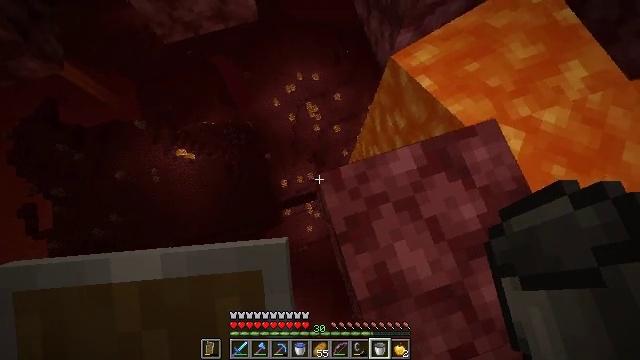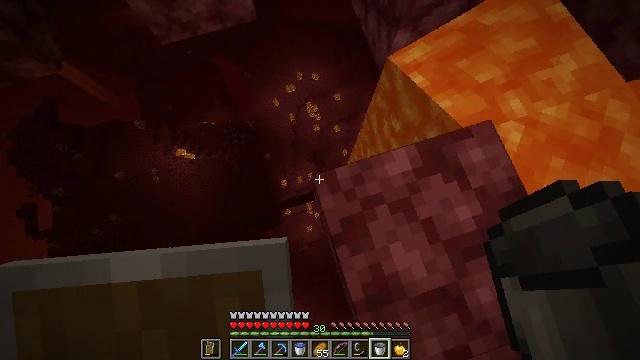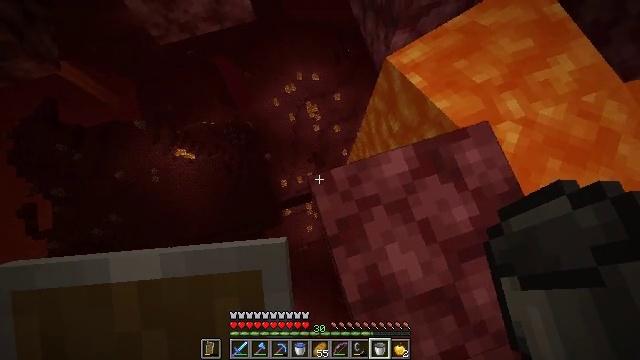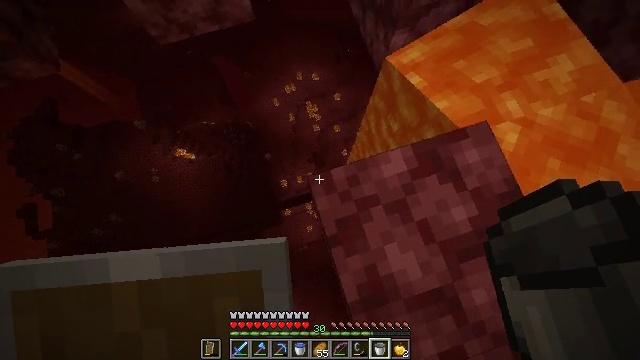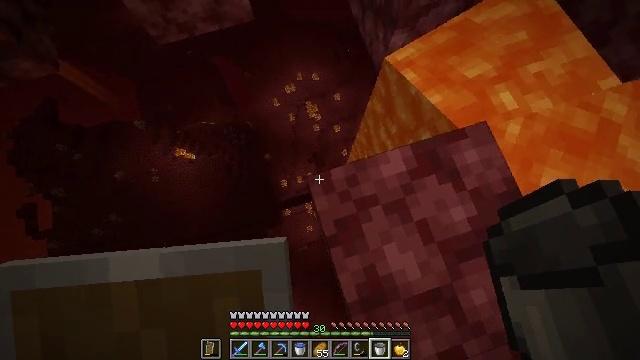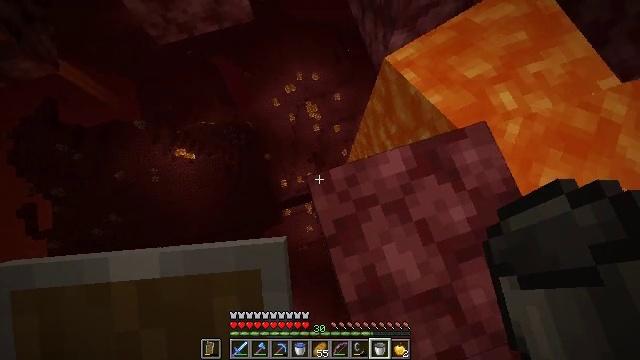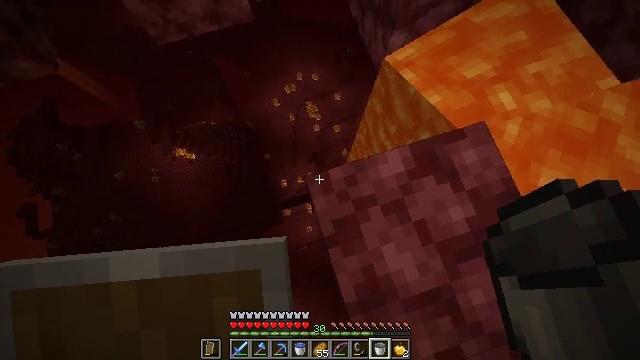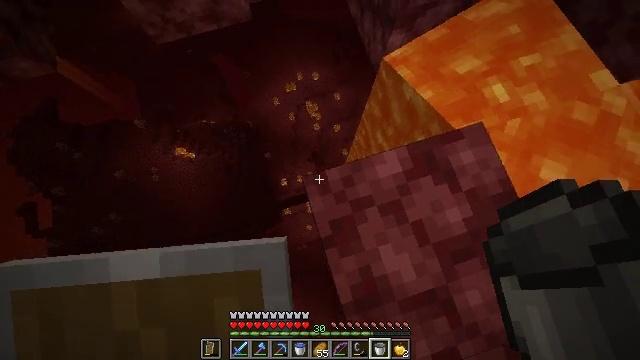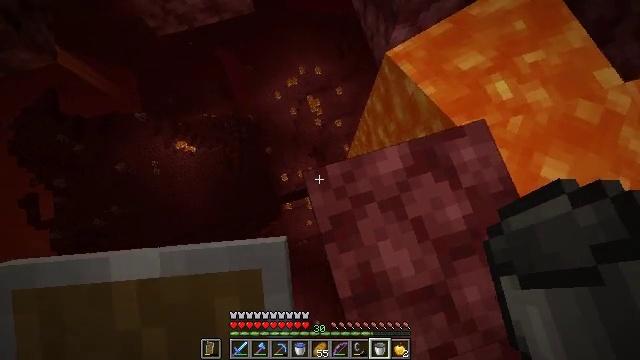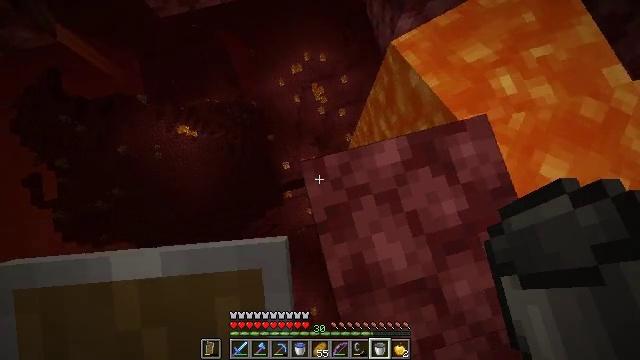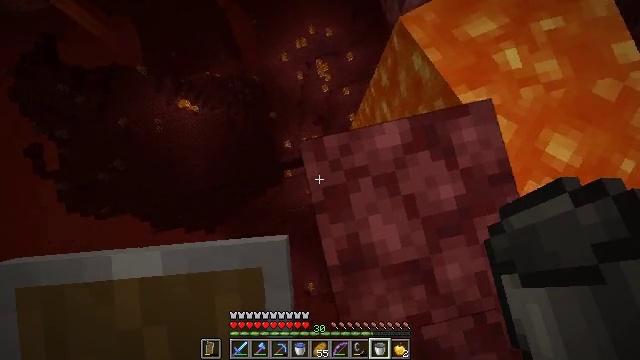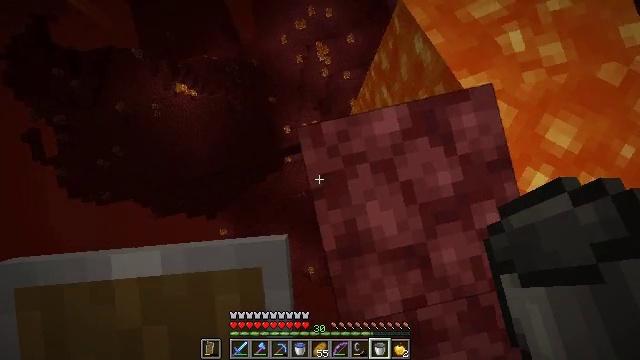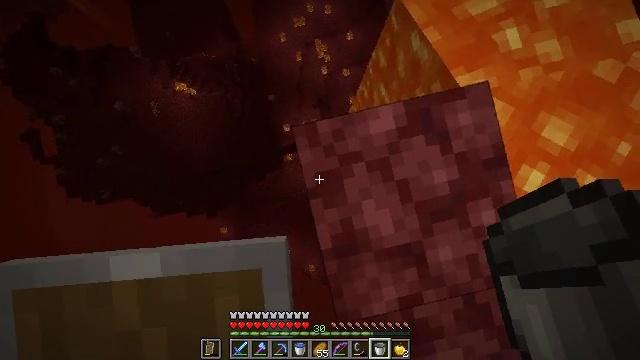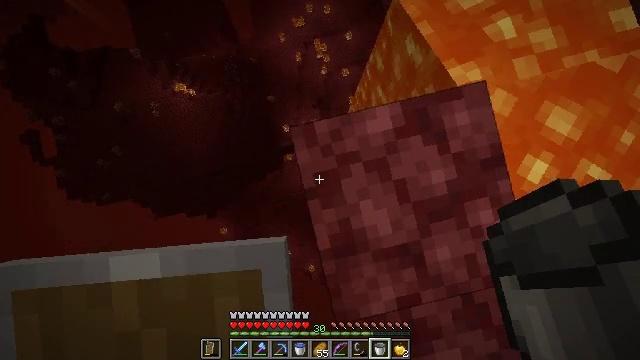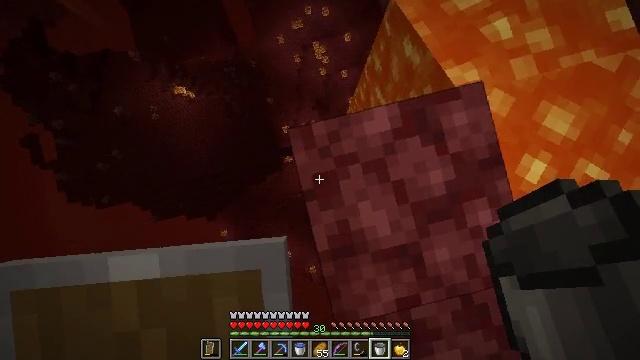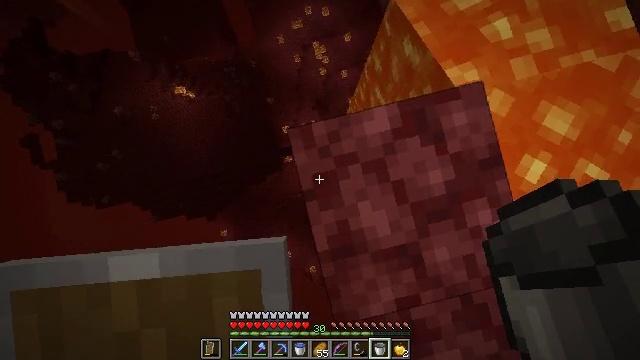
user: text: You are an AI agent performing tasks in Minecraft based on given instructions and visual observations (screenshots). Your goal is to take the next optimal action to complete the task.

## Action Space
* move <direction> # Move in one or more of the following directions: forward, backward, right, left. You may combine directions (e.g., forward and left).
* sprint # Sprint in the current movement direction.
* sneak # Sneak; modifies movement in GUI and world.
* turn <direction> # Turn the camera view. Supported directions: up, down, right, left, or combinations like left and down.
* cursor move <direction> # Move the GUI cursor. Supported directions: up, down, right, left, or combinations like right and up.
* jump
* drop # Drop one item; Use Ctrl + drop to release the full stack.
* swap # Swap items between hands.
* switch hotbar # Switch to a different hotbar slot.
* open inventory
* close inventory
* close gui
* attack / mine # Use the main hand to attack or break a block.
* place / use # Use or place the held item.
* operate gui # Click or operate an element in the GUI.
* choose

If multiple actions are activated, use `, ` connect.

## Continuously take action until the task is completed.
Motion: motion action
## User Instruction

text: Gather netherrack as a building material.
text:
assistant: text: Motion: move forward, sneak
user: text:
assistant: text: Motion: sneak
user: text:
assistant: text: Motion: sneak
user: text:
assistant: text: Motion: sneak
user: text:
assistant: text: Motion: sneak
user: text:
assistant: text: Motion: move forward, sneak
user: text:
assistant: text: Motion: move forward, sneak
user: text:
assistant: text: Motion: move forward, sneak, turn down
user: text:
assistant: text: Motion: move forward, sneak, turn left and down
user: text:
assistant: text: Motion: move forward, sneak, turn left and down
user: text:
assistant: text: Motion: move forward, sneak, turn down
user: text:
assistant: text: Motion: move forward, sneak
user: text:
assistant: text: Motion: sneak
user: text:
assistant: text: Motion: sneak
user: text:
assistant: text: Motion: sneak
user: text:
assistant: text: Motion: sneak
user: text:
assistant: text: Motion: sneak
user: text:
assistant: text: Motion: move back, sneak
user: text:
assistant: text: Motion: move back, sneak
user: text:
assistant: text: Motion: move back, sneak
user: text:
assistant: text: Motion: move back, sneak
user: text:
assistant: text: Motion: move back, sneak
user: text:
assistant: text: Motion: move back, sneak
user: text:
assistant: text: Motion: move back, sneak
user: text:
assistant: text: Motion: move back, sneak
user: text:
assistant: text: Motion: move back, sneak
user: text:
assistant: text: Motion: move back, sneak
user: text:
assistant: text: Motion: move back, sneak
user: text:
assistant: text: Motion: move back, sneak
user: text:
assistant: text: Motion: sneak